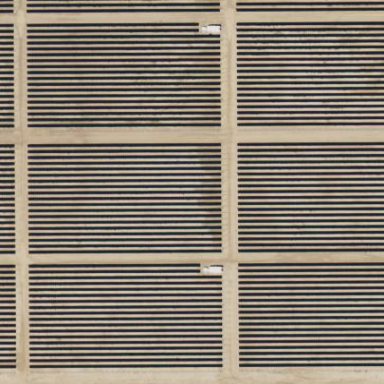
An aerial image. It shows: Solar power generator using photovoltaic panels.